Question: I have the following layout influenced by accepted answer <URL>
list.xml
'''
<?xml version="1.0" encoding="utf-8"?>
<LinearLayout xmlns:android="http://schemas.android.com/apk/res/android"
android:layout_width="fill_parent"
android:layout_height="fill_parent"
android:background="@drawable/bg"
android:orientation="vertical" >
....
<RelativeLayout
android:layout_width="match_parent"
android:layout_height="match_parent" >
<include
android:id="@+id/footer"
android:layout_width="match_parent"
android:layout_height="wrap_content"
android:layout_alignParentBottom="true"
layout="@layout/footer" />
<ListView
android:id="@+id/song_list_view"
android:layout_width="match_parent"
android:layout_height="wrap_content"
android:layout_above="@id/footer"
android:layout_gravity="center_horizontal"
android:layoutAnimation="@anim/list_animation"
android:listSelector="@drawable/bg_list_row_song" />
</RelativeLayout>
</LinearLayout>
'''
and footer.xml
'''
<?xml version="1.0" encoding="utf-8"?>
<LinearLayout xmlns:android="http://schemas.android.com/apk/res/android"
android:layout_width="fill_parent"
android:layout_height="fill_parent"
android:orientation="vertical" >
<ImageView
android:id="@+id/img_ad"
android:layout_width="match_parent"
android:layout_height="match_parent"
android:src="@drawable/adv" />
</LinearLayout>
'''
which produce this image

My problem is that I want the footer at the end of layout and fill_width and then maitain height to make the image fill real mobile screen width. I can do this by setting a certain list-height but don't want that to support longer screens.
Is there any way to calculate footer width first and maintain its height when its at bottom of layout, then assign remaining height to list? and how?
Thanks for your answers, I've figured out best way to do this, I scaled my image to be wider than device screen, and I used
'''
<RelativeLayout
android:layout_width="match_parent"
android:layout_height="match_parent" >
<ImageView
android:id="@+id/footer"
android:layout_width="match_parent"
android:layout_height="wrap_content"
android:layout_alignParentBottom="true"
android:adjustViewBounds="true"
android:src="@drawable/adv" />
<ListView
android:id="@+id/song_list_view"
android:layout_width="match_parent"
android:layout_height="wrap_content"
android:layout_above="@id/footer"
android:layoutAnimation="@anim/list_animation"
android:listSelector="@drawable/bg_list_row_song" />
</RelativeLayout>
'''
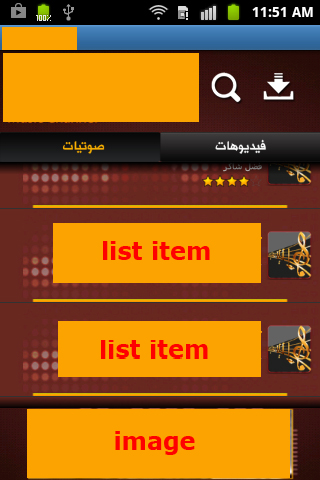
Answer: 1 - In footer xml, you souldn't match parent size, but wrap its contents.
2 - ListView height should match the remaining parent size.
So, it's just a matter of swapping these two height attributes and it will work perfectly.